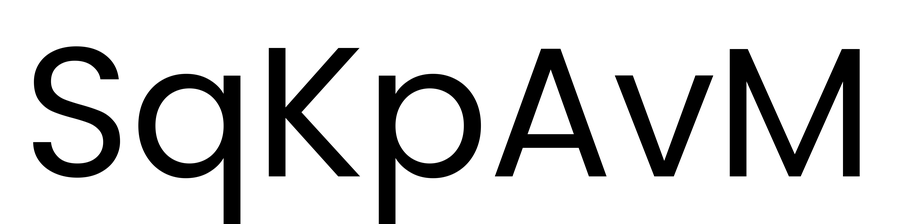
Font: Poppins-Regular